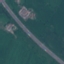
Land use / land cover: Highway